Field crop: maize
Growth stage: 2
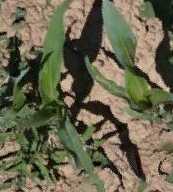
Species: maize